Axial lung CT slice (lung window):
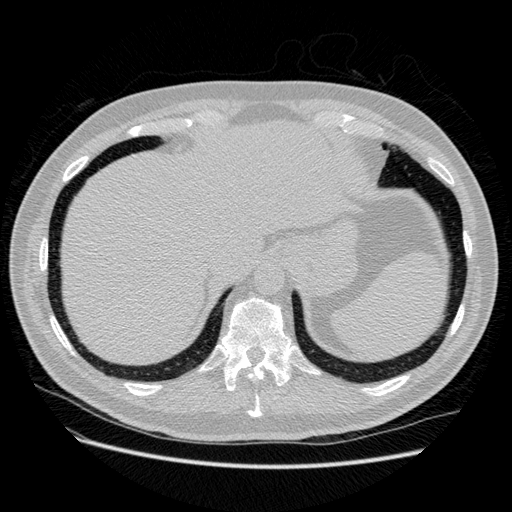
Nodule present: no